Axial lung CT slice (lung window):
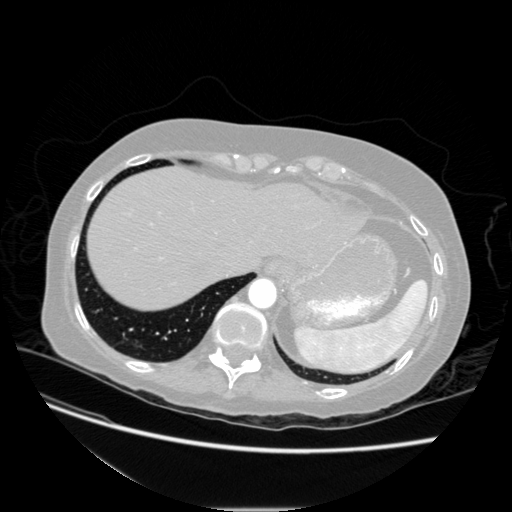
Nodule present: no